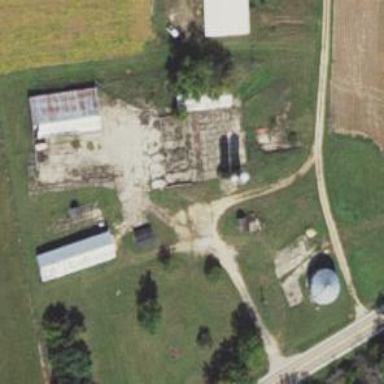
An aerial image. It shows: Silo.